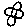
Label: flower